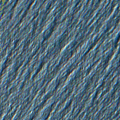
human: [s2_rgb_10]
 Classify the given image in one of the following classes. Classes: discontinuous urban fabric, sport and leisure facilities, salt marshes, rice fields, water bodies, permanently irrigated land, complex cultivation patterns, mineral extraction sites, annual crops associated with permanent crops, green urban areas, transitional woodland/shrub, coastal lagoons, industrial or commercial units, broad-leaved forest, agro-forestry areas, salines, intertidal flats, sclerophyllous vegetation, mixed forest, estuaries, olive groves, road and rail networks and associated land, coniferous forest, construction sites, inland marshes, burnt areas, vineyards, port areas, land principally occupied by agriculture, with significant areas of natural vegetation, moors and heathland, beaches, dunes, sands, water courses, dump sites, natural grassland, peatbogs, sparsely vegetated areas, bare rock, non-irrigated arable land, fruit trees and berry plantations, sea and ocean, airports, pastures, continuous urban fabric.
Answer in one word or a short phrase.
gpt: sea and ocean